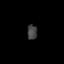
Tissue: lung
Cell type: Endothelial cells
Senescence score: 0.2378
Nuclear area (px): 144
Mean DAPI intensity: 65.924